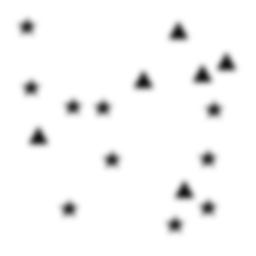
Squares: 0
Triangles: 6
Stars: 10
Total shapes: 16